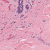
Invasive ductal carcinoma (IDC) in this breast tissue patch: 0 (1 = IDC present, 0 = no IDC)